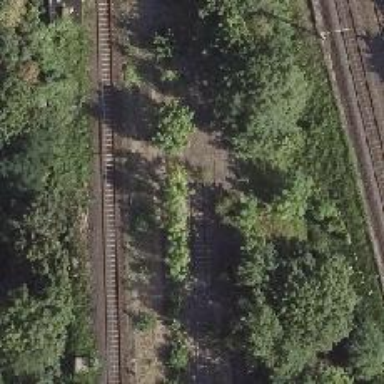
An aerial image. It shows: Abandoned railway.